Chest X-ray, PA view. Patient: 35 years old, sex M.
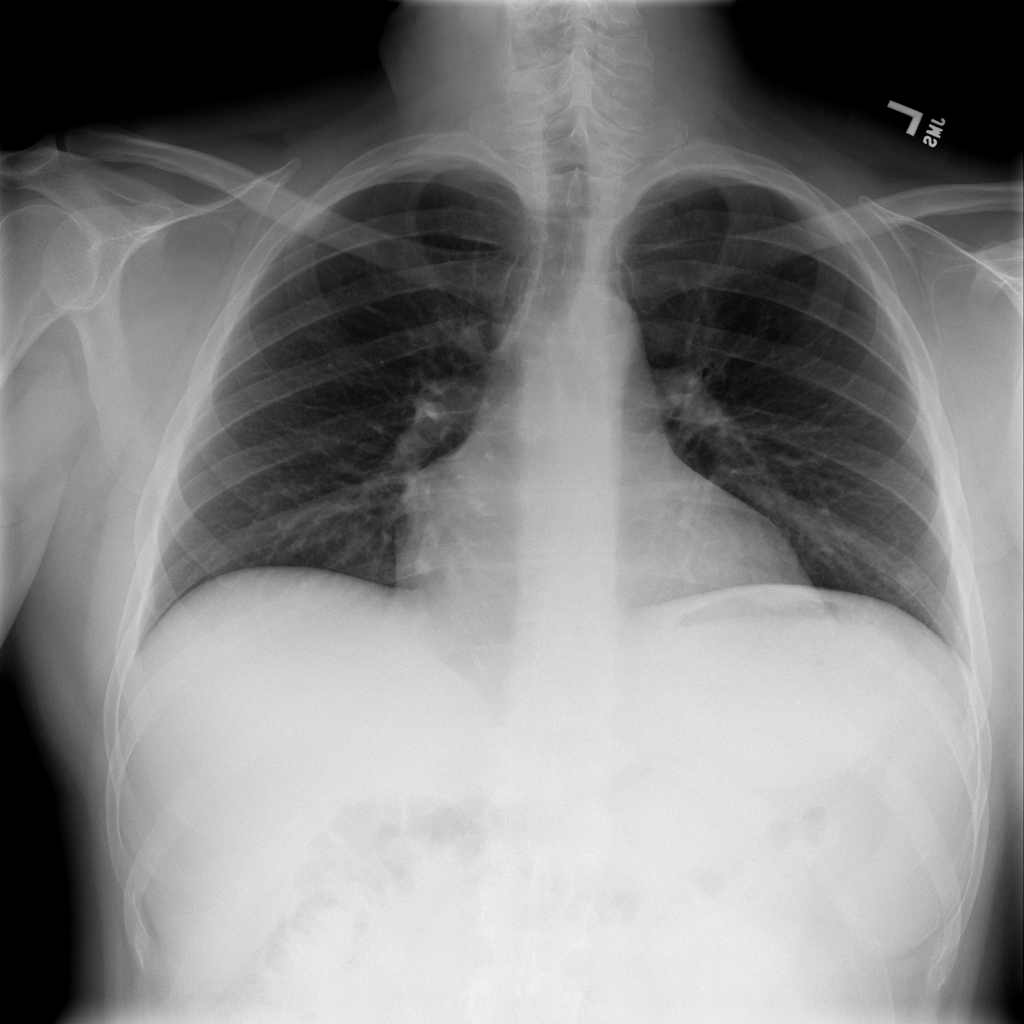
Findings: Nodule